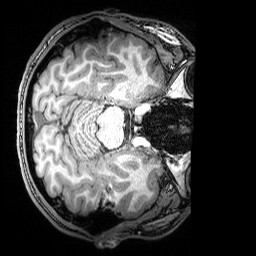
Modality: T1w
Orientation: axial
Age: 21
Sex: male
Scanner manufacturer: siemens
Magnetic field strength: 3 T
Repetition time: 2.53 s
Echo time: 0.00388 s